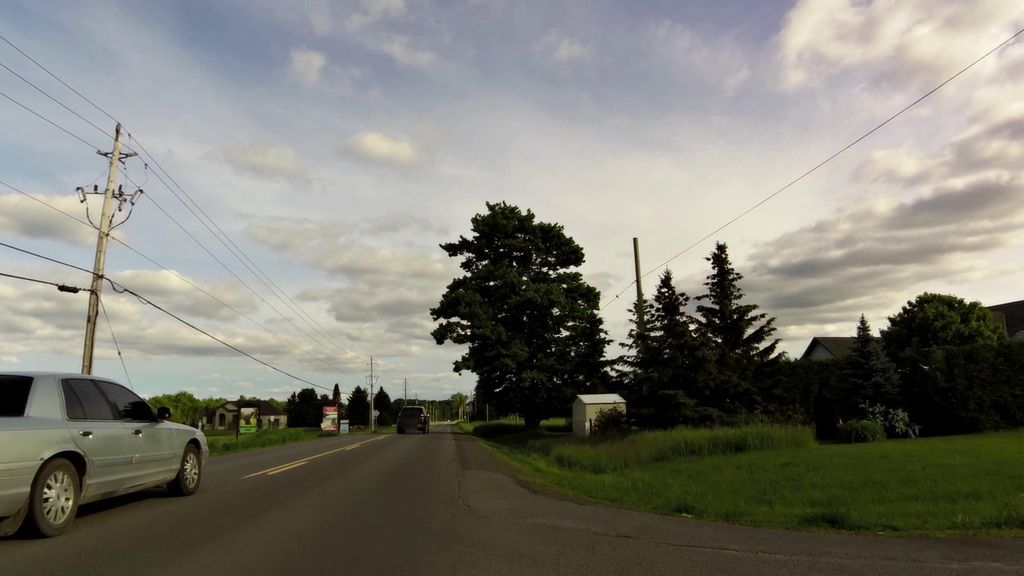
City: ottawa-gatineau